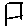
Label: square